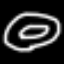
Label: donut